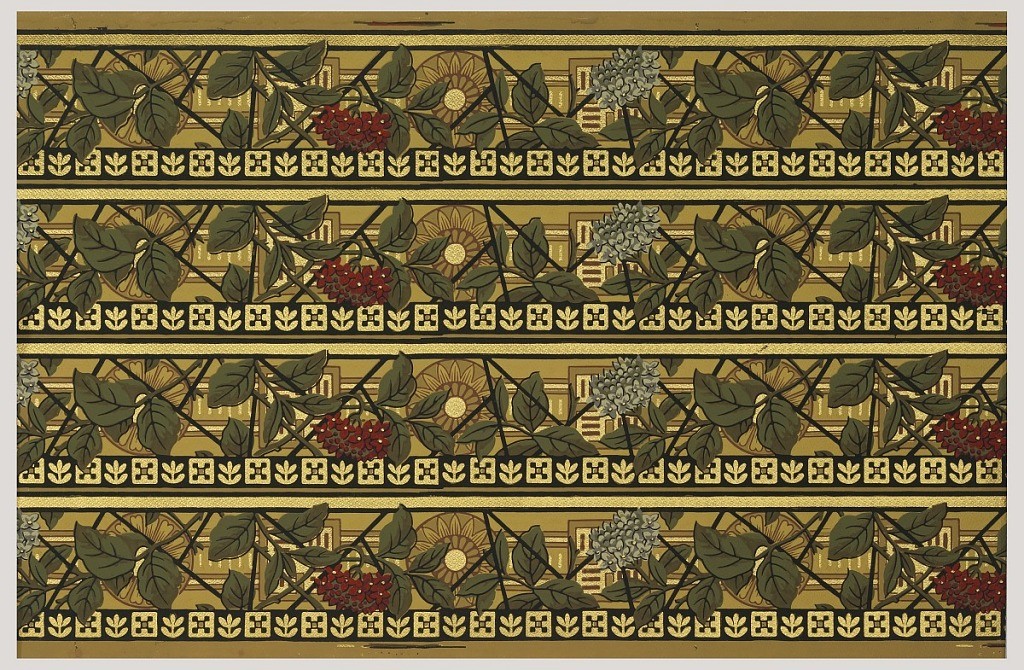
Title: Border
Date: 1875–1906
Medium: Block-printed paper
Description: Printed four across: Anglo-Japanesque design with sunflowers, smaller red and blue flowers, and band of black and white cubes running across the bottom edge.